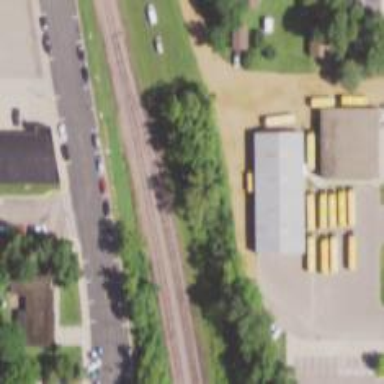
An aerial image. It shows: Railway siding with rails.